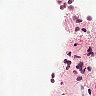
Metastatic tissue present: no